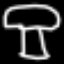
Label: mushroom